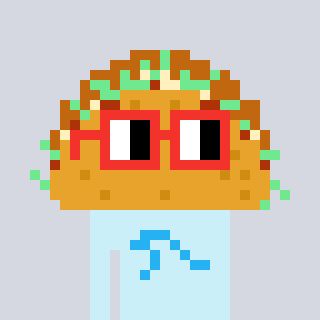
a pixel art character with square red glasses, a taco-shaped head and a cold-colored body on a cool background